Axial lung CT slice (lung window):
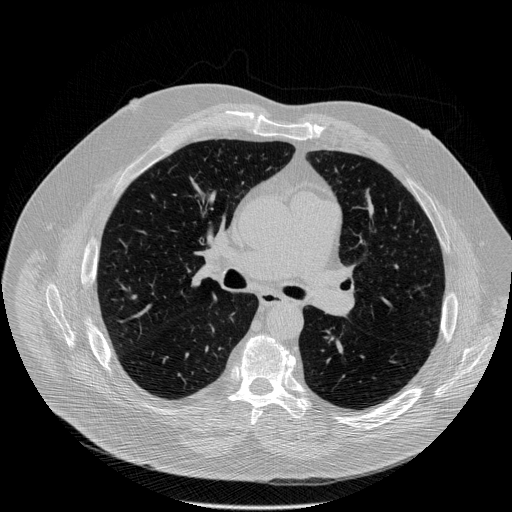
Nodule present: no